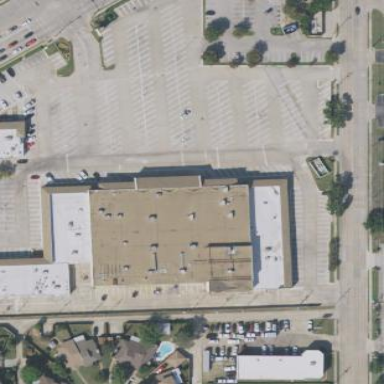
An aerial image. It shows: Fitness center building.